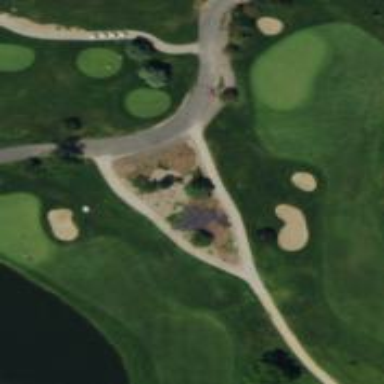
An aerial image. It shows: High-quality path for golf carts on grade 1 tracktype.